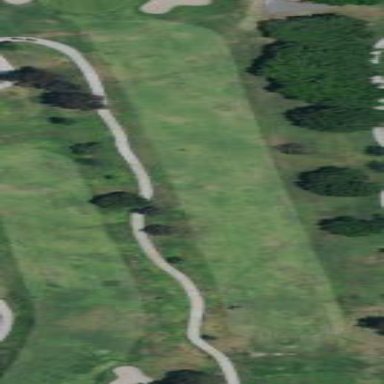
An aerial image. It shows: Golf fairway surrounded by grass.